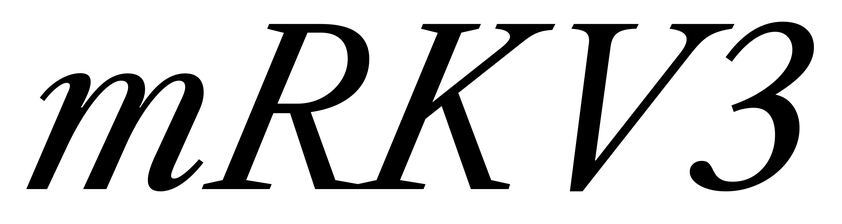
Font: LibreCaslonText-Italic_Italic